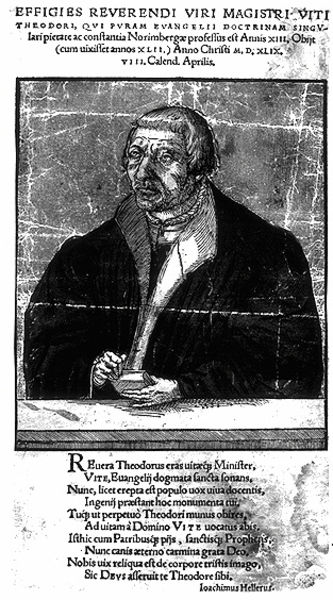
Titel: Bildnis des Veit Dietrich
Künstler: Lucius
Institution: (Seriendruck)
Schlagwörter: dunkel, feder, hand, kopf, mann, umhang, weiß, frisur, glas, grau, haar, hintergrund, licht, mund, nase, schwarz, stirn, tisch, zeichnung, blick, bart, hemd, augen, bibel, falten, gesicht, kragen, mensch, vollbart, bild, bildnis, hals, herr, hände, portrait, porträt, haare, mantel, saum, blatt, lippen, renaissance, pony, holzschnitt, schrift, papier, lehrer, kette, risse, grafik, graphik, krawatte, inschrift, halskette, buch, gefäss, druck, druckgraphik, stich, titel, portait, illustration, schwarzweiß, text, buchstaben, überschrift, buchseite, prediger, buchrücken, schlips, halbprofil, binde, luther, adliger, gelehrter, zeilen, kupferstich, knick, flugblatt, beschädigung, nürnberg, tonsur, latein, lateinisch, knicke, zerknittert, evangelisch, reformation, theodor, majuskel, evangelium, seriendruck, joachim, theologe, lutter, schwar-weiß, magister, helleruf